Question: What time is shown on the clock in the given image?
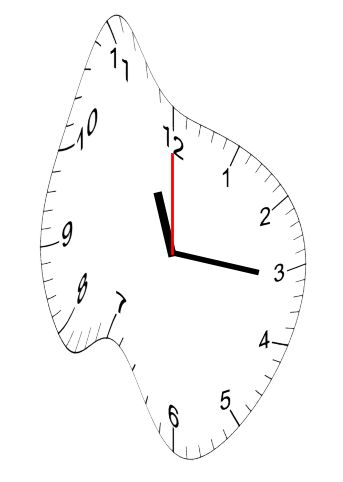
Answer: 11:16:00